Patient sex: M
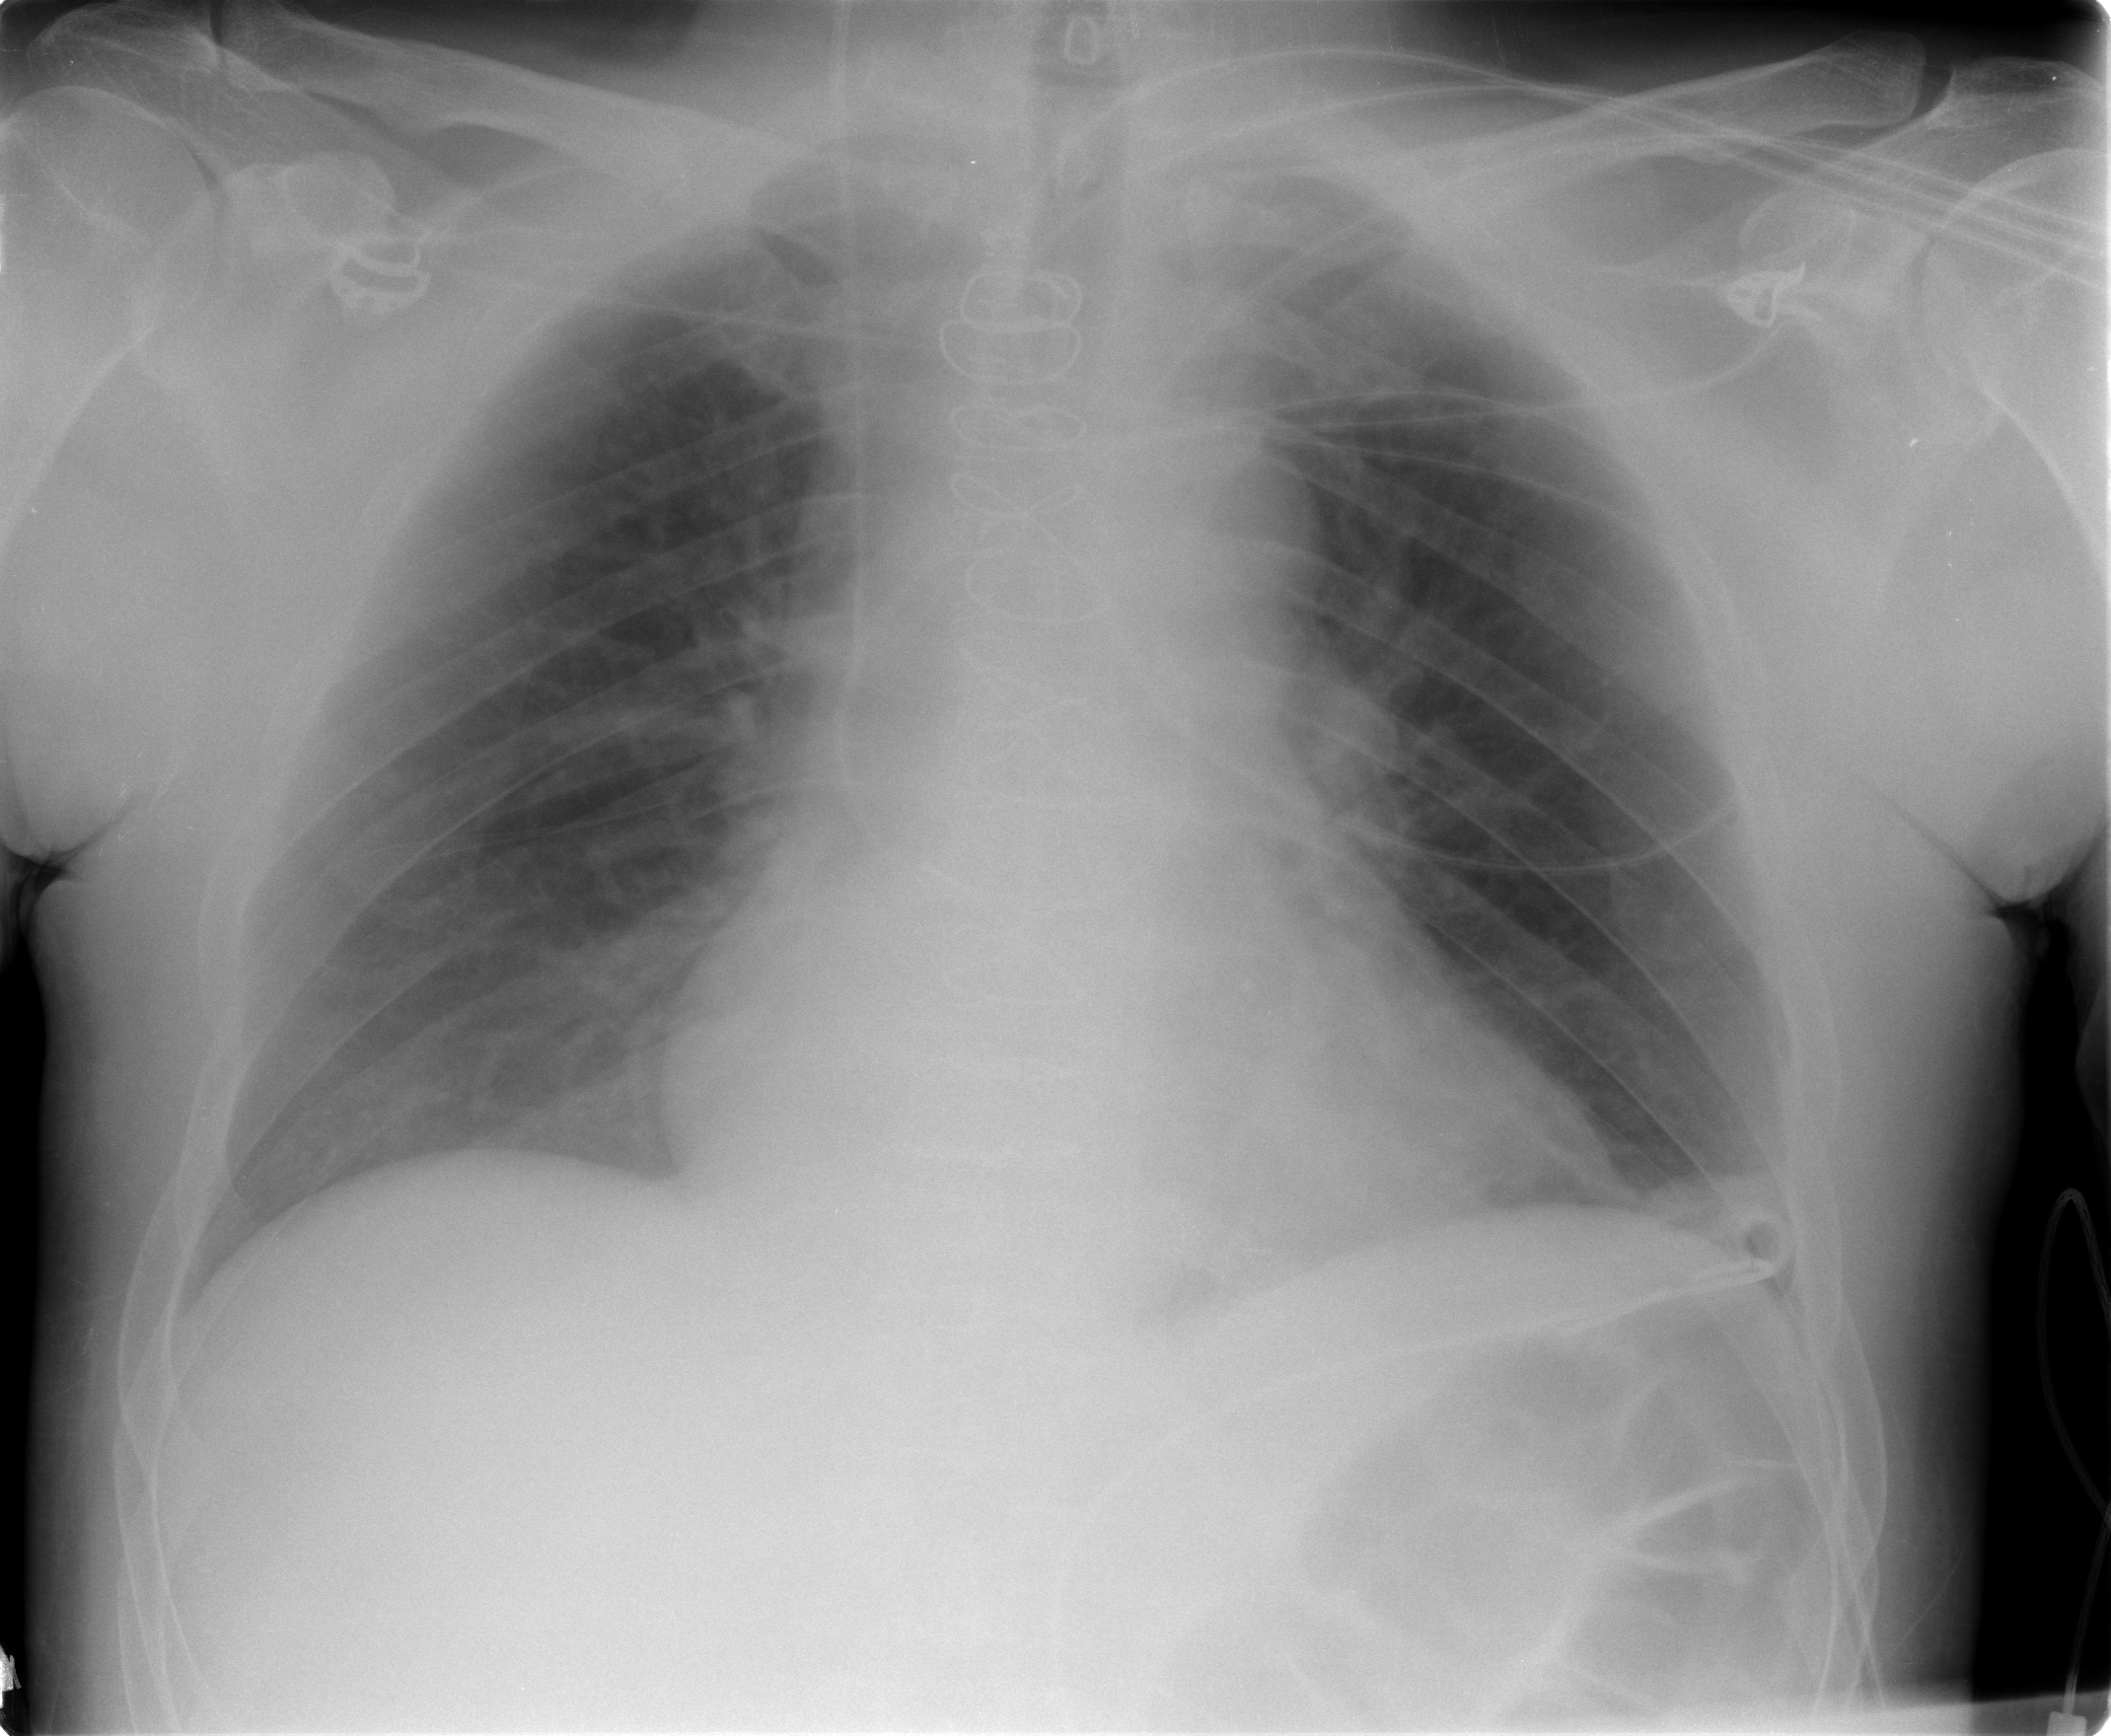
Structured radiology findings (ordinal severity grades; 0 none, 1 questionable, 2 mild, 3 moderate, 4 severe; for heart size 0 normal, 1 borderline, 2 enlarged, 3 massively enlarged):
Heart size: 1
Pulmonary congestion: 0
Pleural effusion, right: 0
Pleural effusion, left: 0
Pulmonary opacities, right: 0
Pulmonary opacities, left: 0
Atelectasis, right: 0
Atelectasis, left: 2